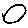
Label: circle